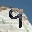
Label: 9